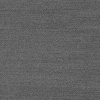
Atmospheric dust classification: dusty